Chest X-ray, AP view. Patient: 51 years old, sex F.
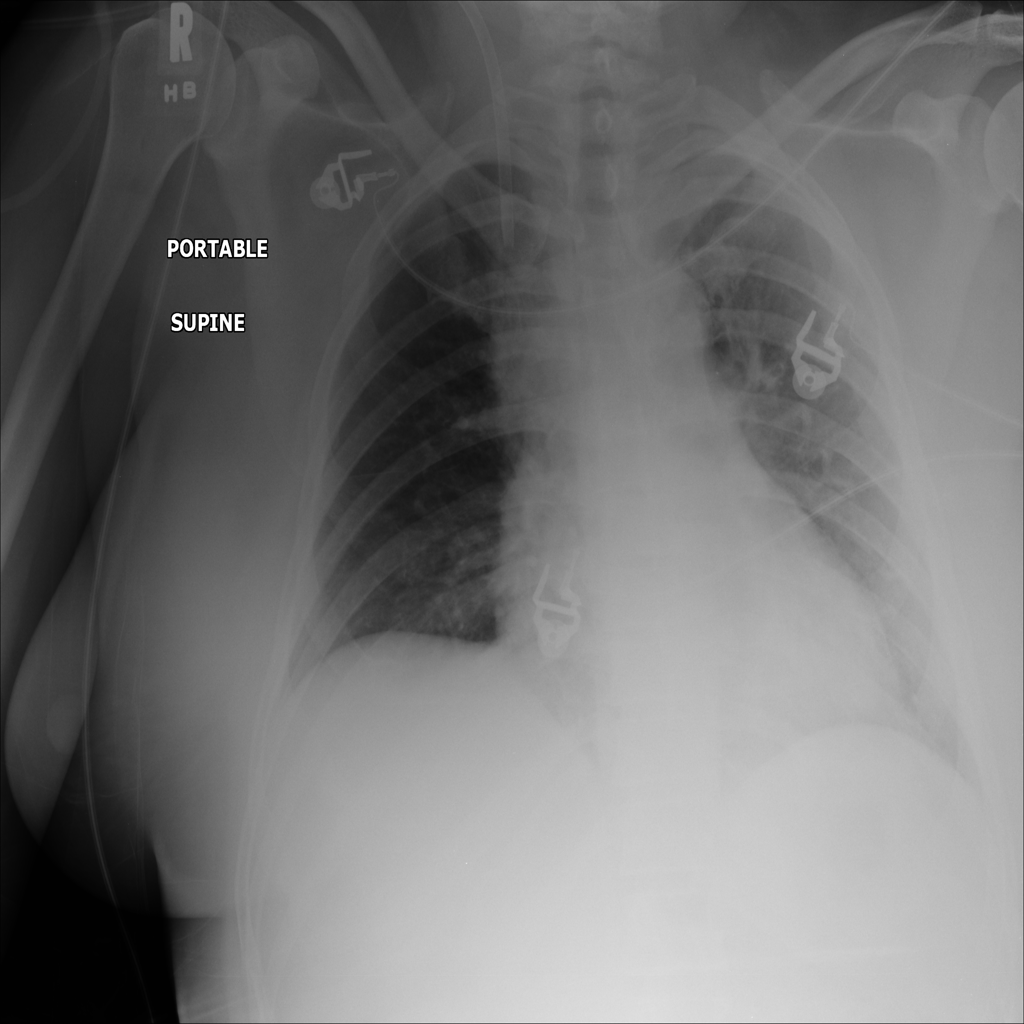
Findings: No Finding